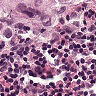
Metastatic tissue present: yes